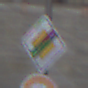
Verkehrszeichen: EndeVorfahrtsstrasse
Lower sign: Geschwindigkeit50
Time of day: Midday
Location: Outdoor (Urban)
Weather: Overcast
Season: NotSpecified
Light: Natural